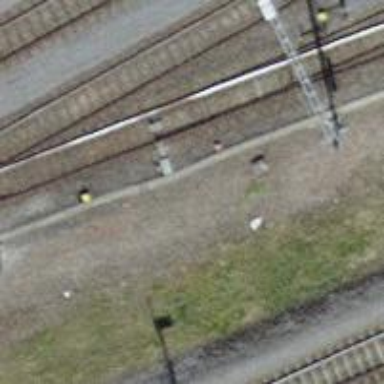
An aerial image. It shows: Railway switch.